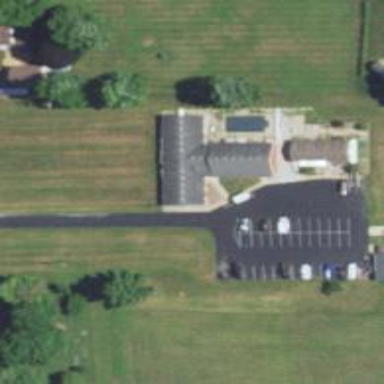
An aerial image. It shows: Parking space is available.